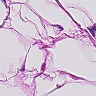
Metastatic tissue present: no